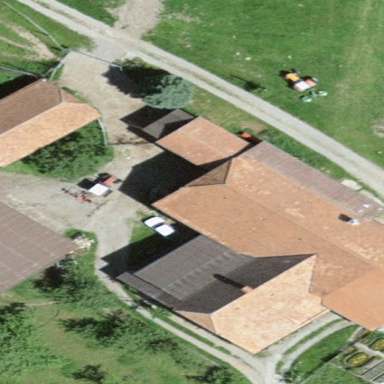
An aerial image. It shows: Farm building.